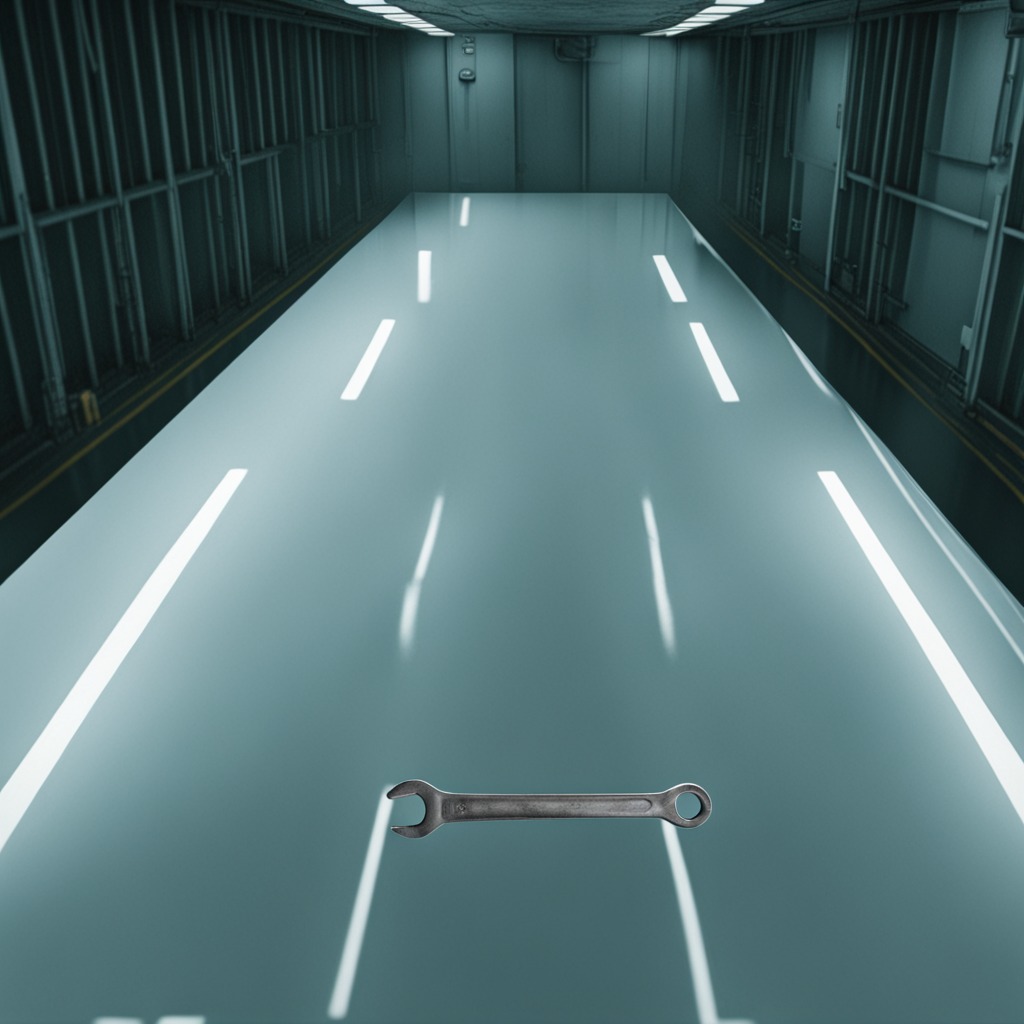
A wrench lies on the table in the ship maintenance bay.